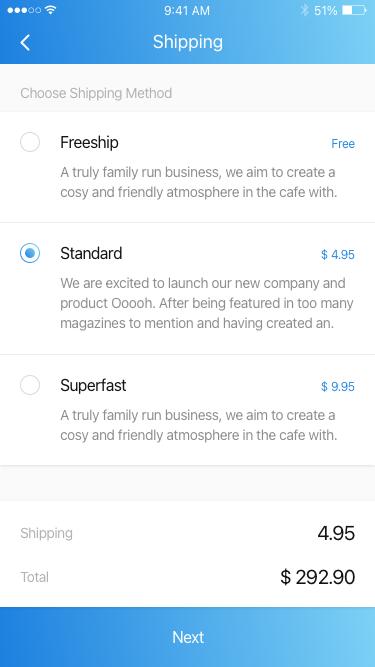
Text in this UI design:
Next
$ 292.90
Total
4.95
Shipping
Superfast
$ 9.95
A truly family run business, we aim to create a cosy and friendly atmosphere in the cafe with.
Standard
$ 4.95
We are excited to launch our new company and product Ooooh. After being featured in too many magazines to mention and having created an.
Freeship
Free
A truly family run business, we aim to create a cosy and friendly atmosphere in the cafe with.
Choose Shipping Method
Shipping